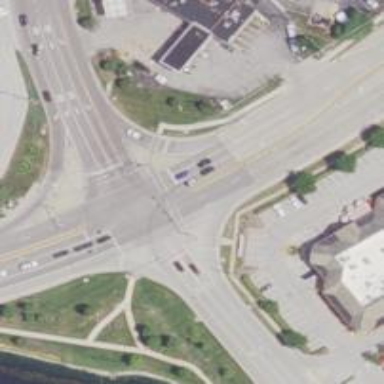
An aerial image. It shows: Footway with traffic island and marked with lines for crossing.